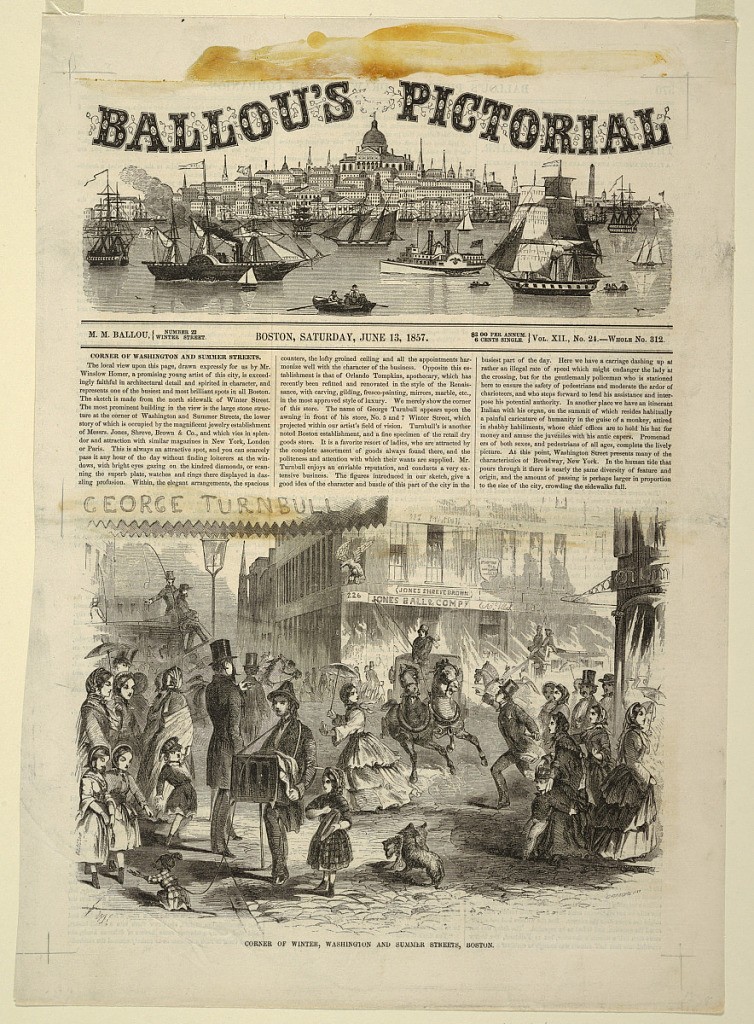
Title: Corner of Winter, Washington and Summer Streets, Boston
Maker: Winslow Homer, American, 1836–1910
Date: June 13, 1857
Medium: Wood engraving in black ink on paper
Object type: Print
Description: Illustration on first page of issue, showing a busy intersection with numerous figures and carriages.